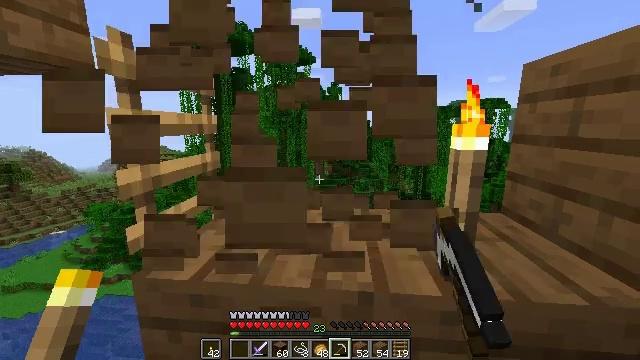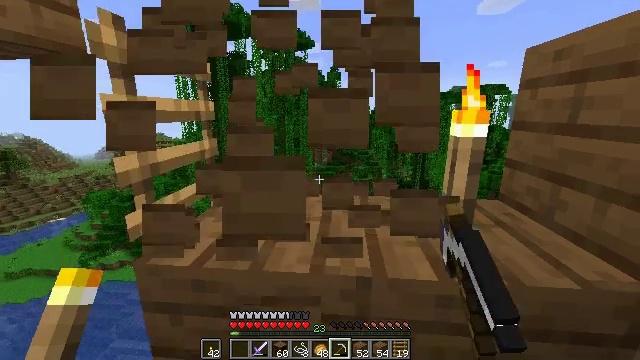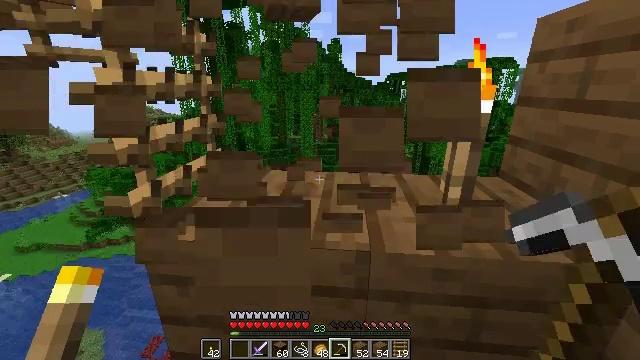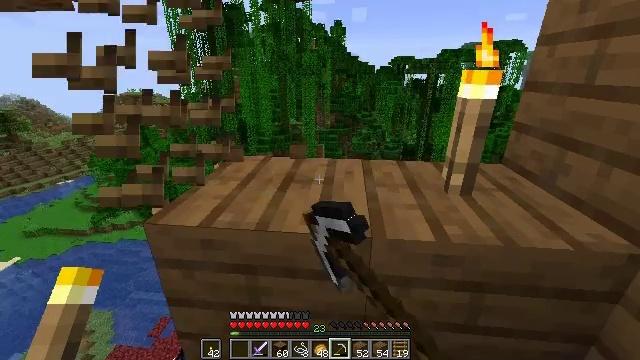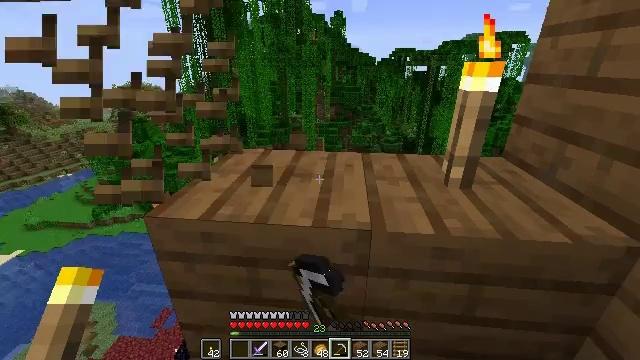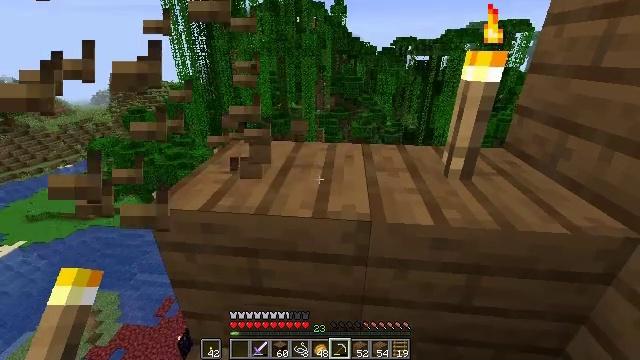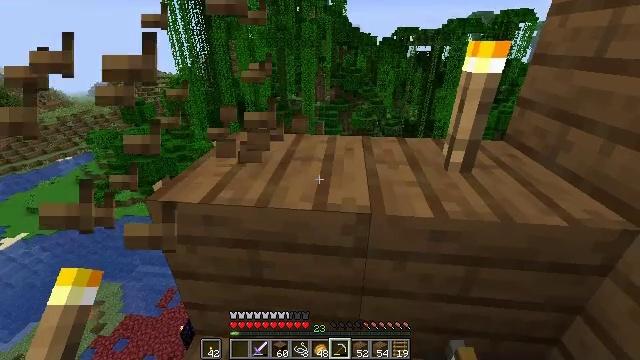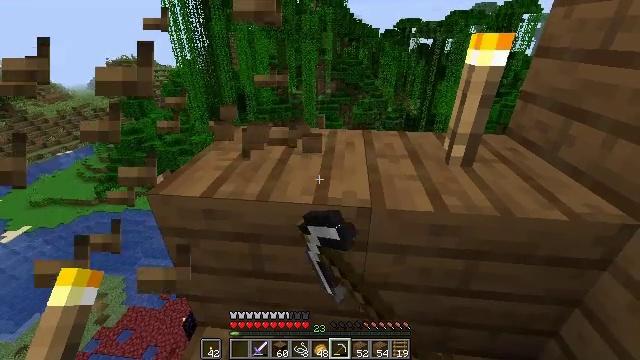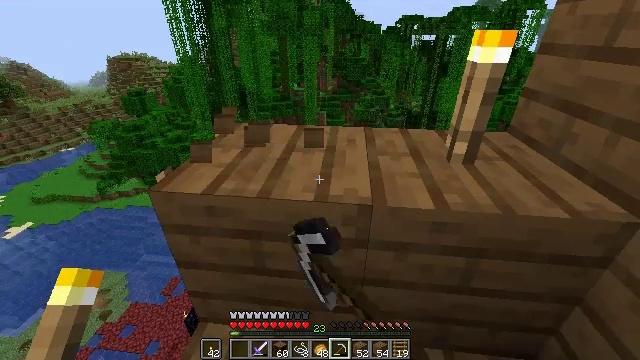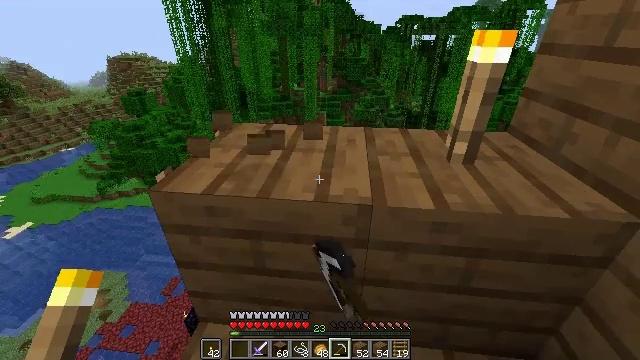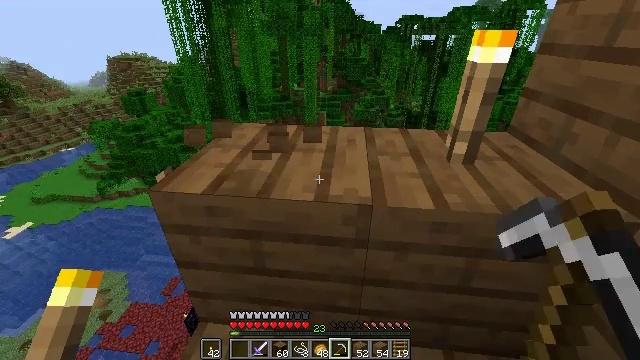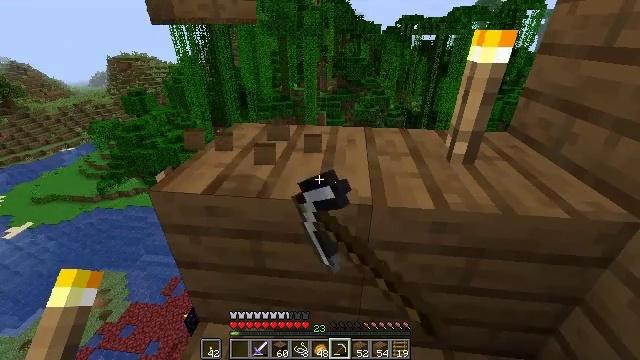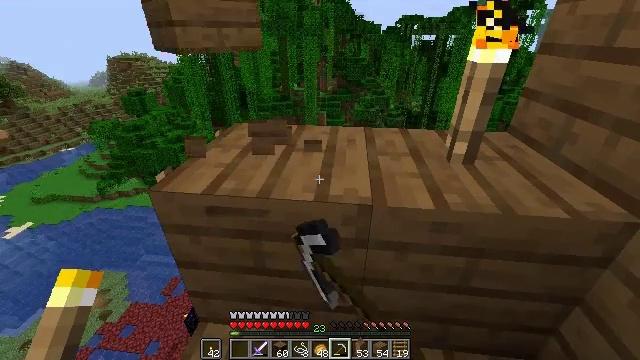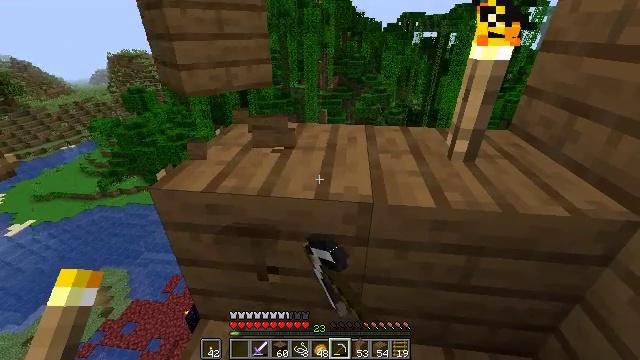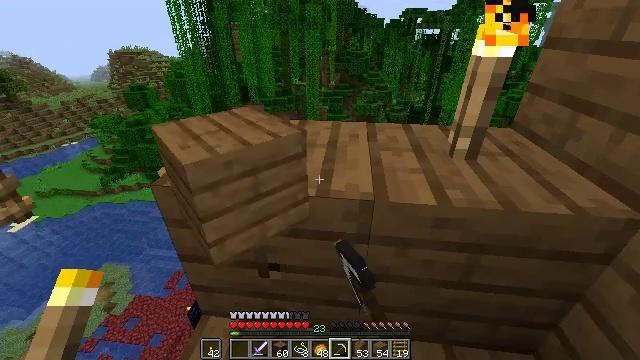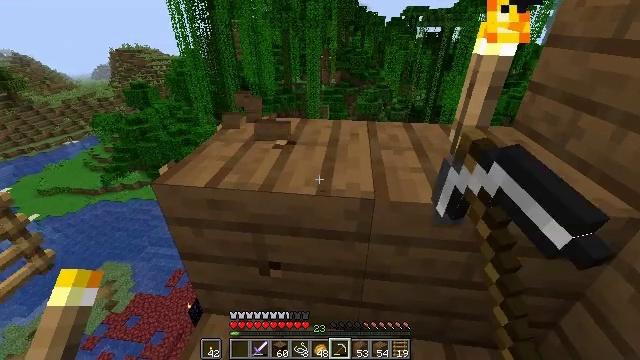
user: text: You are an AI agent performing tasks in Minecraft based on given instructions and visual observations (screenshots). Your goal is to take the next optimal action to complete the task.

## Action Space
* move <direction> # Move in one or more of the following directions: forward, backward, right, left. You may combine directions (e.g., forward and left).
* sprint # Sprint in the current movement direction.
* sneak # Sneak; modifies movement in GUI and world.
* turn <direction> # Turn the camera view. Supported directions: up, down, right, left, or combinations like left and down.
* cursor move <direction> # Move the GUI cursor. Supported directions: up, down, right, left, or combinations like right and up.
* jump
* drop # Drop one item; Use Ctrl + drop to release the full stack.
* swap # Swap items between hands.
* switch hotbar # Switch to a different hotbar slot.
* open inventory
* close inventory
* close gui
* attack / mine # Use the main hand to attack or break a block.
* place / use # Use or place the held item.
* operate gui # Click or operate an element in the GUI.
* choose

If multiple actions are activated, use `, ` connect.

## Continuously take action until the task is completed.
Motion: motion action
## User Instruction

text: Break spruce planks from a structure.
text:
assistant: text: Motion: turn down, attack / mine
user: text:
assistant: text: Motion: turn down, attack / mine
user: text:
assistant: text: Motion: turn down, attack / mine
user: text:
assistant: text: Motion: turn down, attack / mine
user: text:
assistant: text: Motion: turn down, attack / mine
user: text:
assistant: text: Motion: turn down, attack / mine
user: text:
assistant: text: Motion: turn down, attack / mine
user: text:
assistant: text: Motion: attack / mine
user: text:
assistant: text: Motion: attack / mine
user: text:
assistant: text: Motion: attack / mine
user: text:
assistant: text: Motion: attack / mine
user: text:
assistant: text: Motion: attack / mine
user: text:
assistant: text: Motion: attack / mine
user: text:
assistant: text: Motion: attack / mine
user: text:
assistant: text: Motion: attack / mine
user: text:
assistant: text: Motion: attack / mine
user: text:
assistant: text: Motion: attack / mine
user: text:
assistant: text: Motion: attack / mine
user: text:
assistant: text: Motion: attack / mine
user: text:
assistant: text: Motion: attack / mine
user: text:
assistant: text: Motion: attack / mine
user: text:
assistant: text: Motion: attack / mine
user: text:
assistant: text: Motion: attack / mine
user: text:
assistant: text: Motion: attack / mine
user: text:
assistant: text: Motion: attack / mine
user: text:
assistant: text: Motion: attack / mine
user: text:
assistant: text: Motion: attack / mine
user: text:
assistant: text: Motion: attack / mine
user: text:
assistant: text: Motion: attack / mine
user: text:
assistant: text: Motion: attack / mine